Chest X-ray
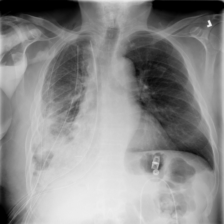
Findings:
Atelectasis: negative
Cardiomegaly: negative
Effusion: positive
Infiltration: positive
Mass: negative
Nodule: negative
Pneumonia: negative
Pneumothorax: negative
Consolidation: negative
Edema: negative
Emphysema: negative
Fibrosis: negative
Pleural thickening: negative
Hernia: negative